Aerial crown-view tile of a tropical tree (Barro Colorado Island, Panama), acquired 20250818:
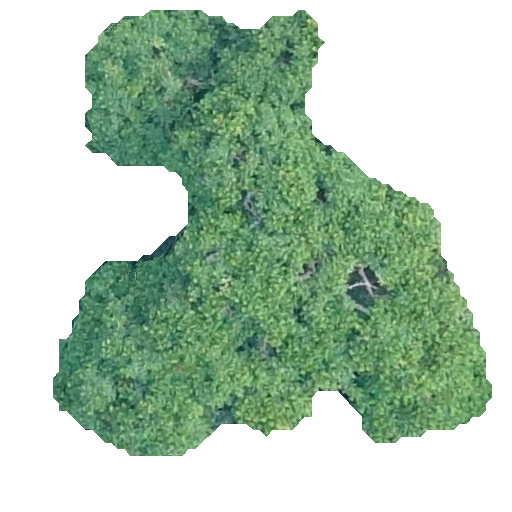
Species: Trattinnickia aspera
GBIF accepted scientific name: Trattinnickia aspera
Crown area: 177.368 m²